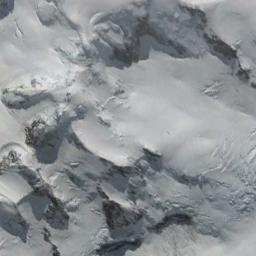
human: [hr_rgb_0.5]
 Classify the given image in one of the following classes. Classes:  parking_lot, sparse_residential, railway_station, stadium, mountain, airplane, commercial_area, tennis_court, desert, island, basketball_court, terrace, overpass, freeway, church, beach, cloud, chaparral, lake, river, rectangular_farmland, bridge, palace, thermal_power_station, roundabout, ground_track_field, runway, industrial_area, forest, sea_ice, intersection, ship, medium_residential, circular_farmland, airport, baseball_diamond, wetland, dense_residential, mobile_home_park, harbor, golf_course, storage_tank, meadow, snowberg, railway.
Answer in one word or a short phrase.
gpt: snowberg